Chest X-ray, AP view. Patient: 59 years old, sex F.
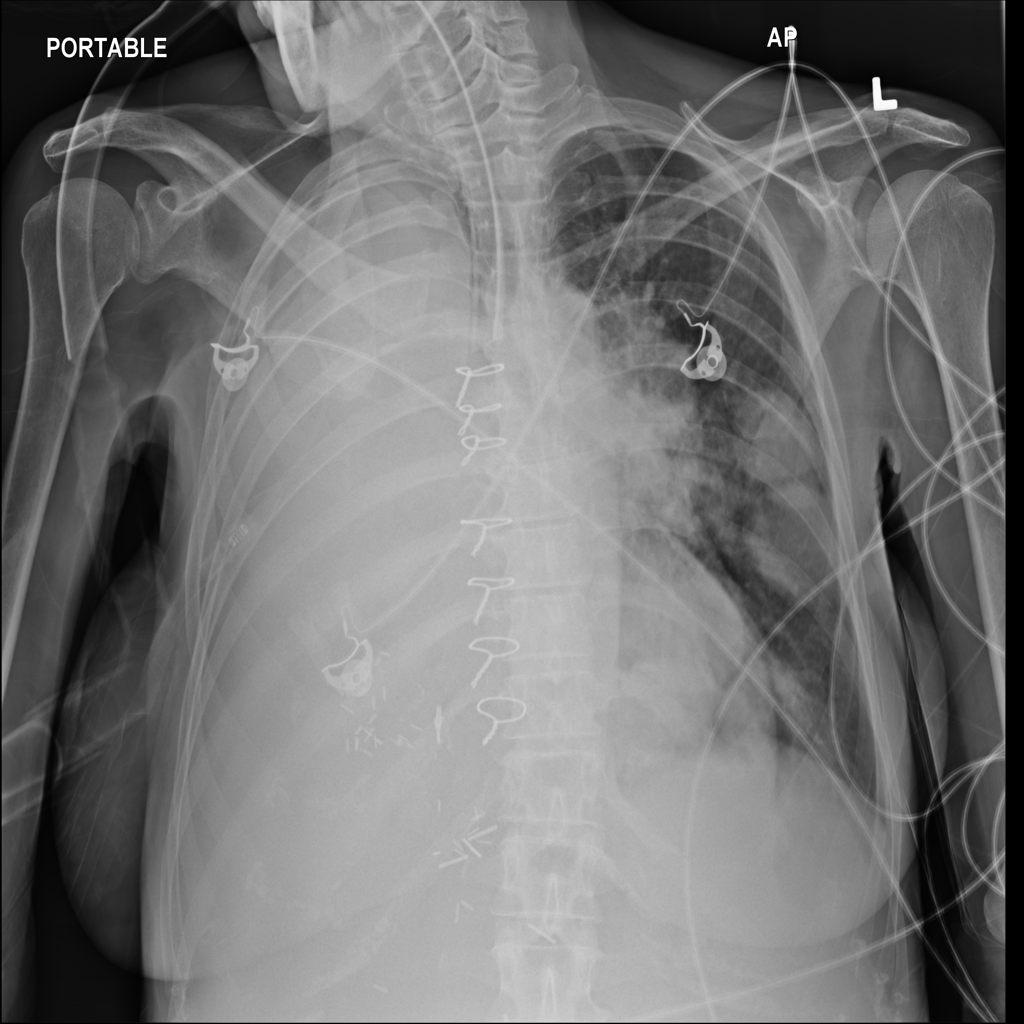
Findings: Atelectasis, Effusion, Nodule